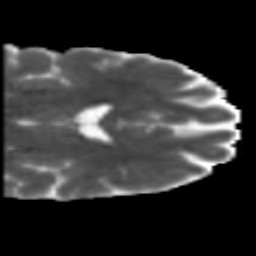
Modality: MD
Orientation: coronal
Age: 46
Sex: male
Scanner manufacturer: siemens
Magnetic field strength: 3 T
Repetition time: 5.5 s
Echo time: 0.101 s